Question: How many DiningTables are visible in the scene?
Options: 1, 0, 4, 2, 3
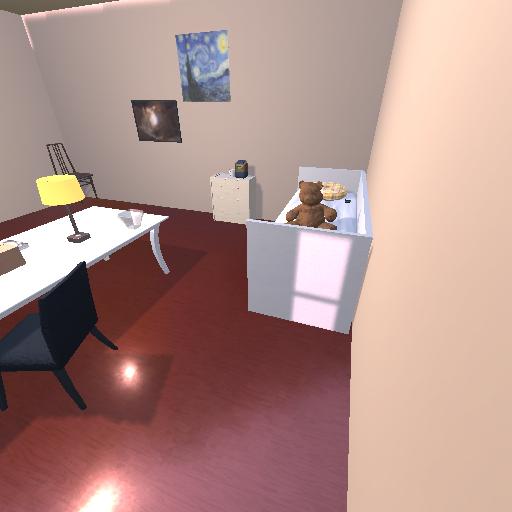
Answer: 1